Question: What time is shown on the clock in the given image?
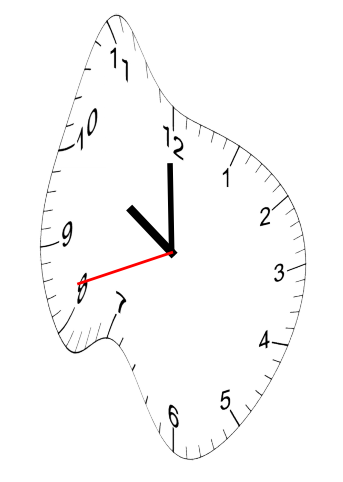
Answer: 09:59:42